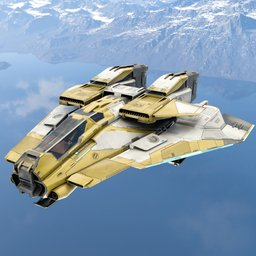
Label: mechanical